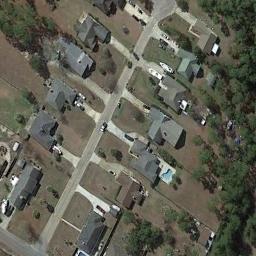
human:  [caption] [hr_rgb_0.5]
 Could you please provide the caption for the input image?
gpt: Many buildings are in medium residential area .

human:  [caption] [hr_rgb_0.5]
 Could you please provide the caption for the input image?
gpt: Medium-sized houses are surrounded by green trees .

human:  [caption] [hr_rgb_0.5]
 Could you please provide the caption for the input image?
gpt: The medium residential area has some houses arranged in lines and one of the houses has a swimming pool .

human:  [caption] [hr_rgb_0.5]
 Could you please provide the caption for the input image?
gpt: The medium residential is on the bare land next to the road and trees .

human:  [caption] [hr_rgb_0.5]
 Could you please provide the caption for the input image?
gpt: There are some buildings on brown lawns on the medium residential area .